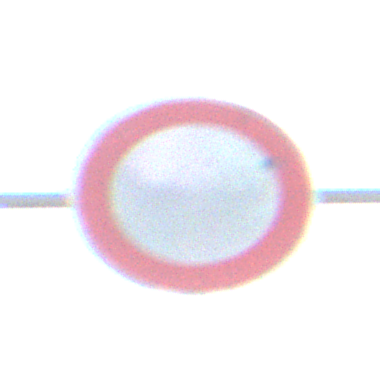
Verkehrszeichen: VerbotFahrzeugeAllerArt
Umgebung: Outdoor, Suburban
Tageszeit: MorningAfternoon
Wetter: PartlyCloudy
Licht: Natural
Jahreszeit: NotSpecified
Kontrast: HighContrast